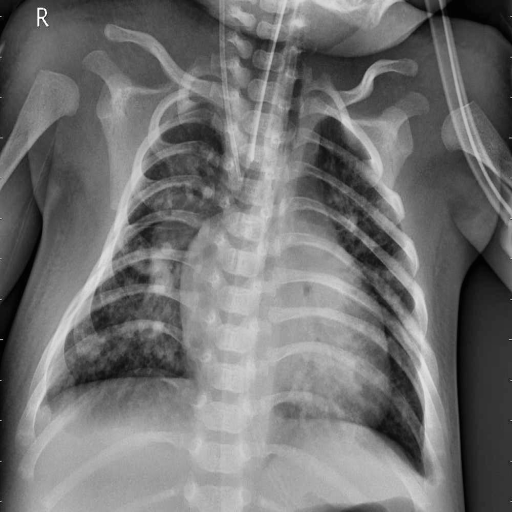
Finding: PNEUMONIA